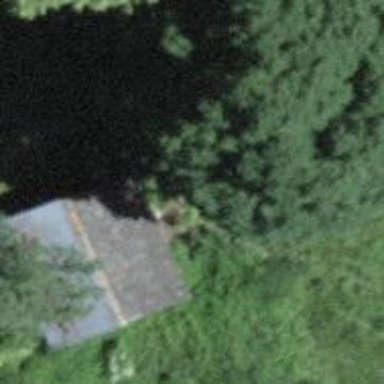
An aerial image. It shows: Rural barn.